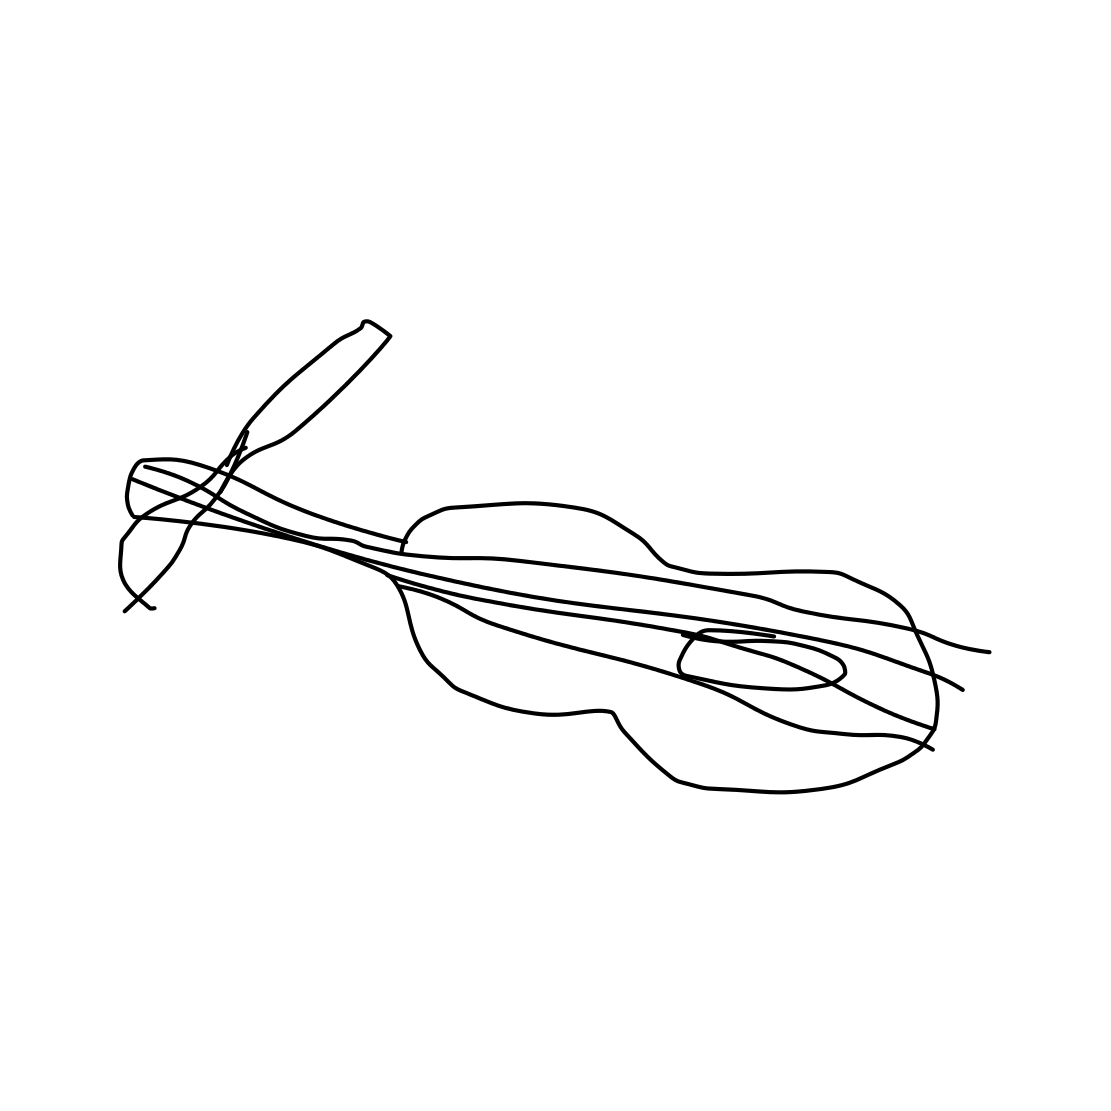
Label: violin